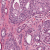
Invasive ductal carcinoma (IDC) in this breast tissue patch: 1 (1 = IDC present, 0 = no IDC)